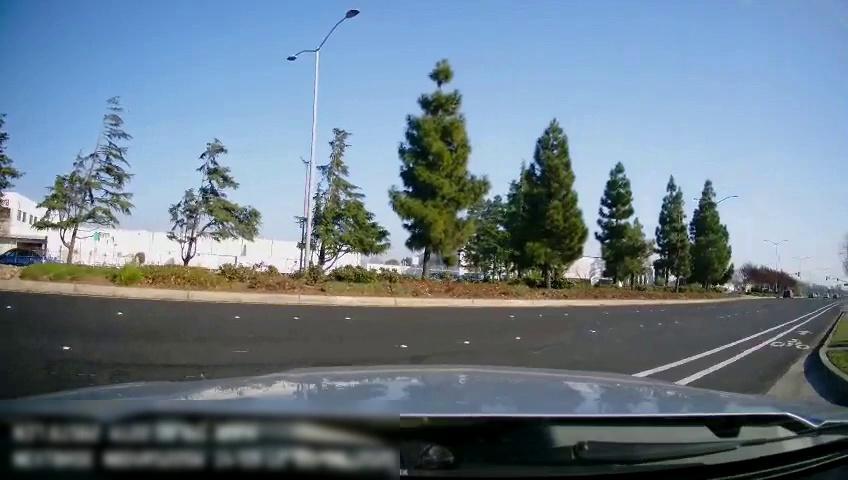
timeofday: Day
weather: Sunny
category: Drivable Space
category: Lanes | Alternate Lane
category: Lanes | Current Lane
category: Lanes | Current Lane